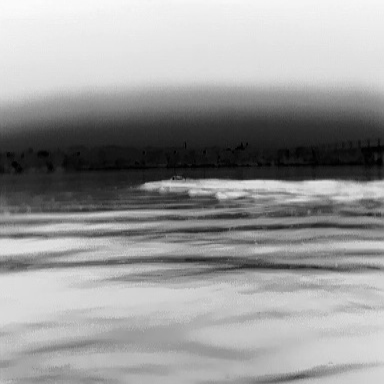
There is a canoe in the infrared image.